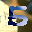
Label: 5